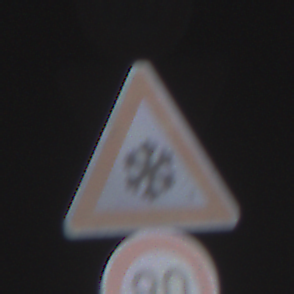
Verkehrszeichen: SchneeOderEisglaette
Zusatzzeichen unten: Geschwindigkeit80
Umgebung: Outdoor, Urban
Tageszeit: SunriseSunset
Wetter: PartlyCloudy
Licht: Natural
Jahreszeit: NotSpecified
Kontrast: LowContrast